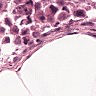
Metastatic tissue present: yes